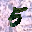
Label: 5